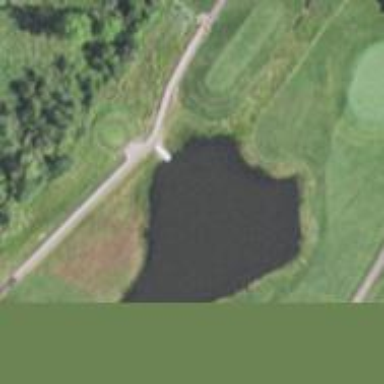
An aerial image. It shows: Service road designated as golf cart path.